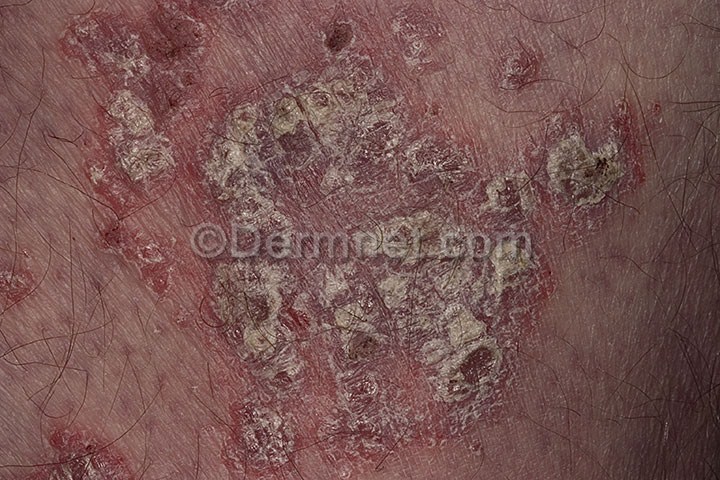
Disease: Psoriasis pictures Lichen Planus and related diseases